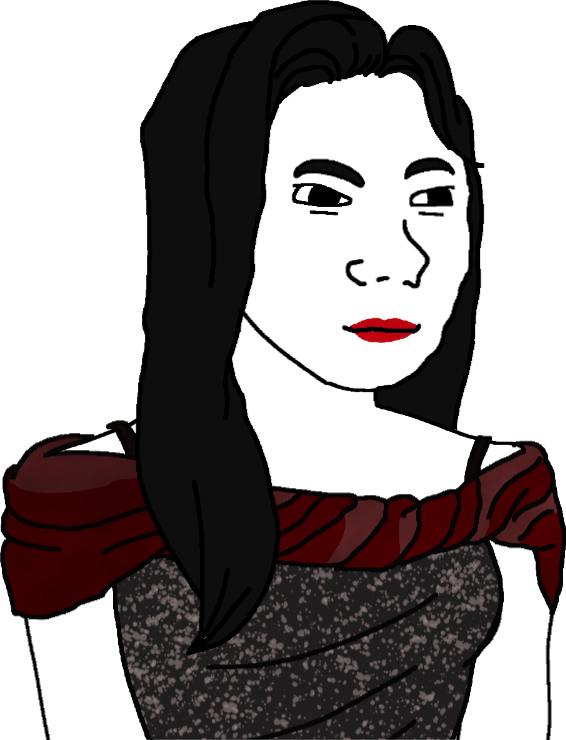
Label: 5_Trad_Wife